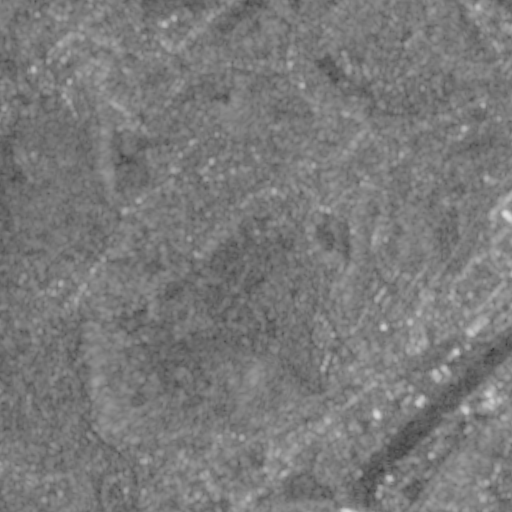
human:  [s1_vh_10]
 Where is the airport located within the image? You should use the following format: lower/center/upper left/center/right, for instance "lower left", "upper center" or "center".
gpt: The airport is located in the upper left of the image.
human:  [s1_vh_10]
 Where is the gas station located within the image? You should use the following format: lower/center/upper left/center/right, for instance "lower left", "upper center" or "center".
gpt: The gas station is located in the upper right of the image.
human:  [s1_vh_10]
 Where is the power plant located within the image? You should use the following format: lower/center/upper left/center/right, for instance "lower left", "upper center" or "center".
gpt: The power plant is located in the lower right of the image.
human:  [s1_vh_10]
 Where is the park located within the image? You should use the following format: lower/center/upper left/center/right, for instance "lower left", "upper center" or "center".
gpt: There is no park in the image.

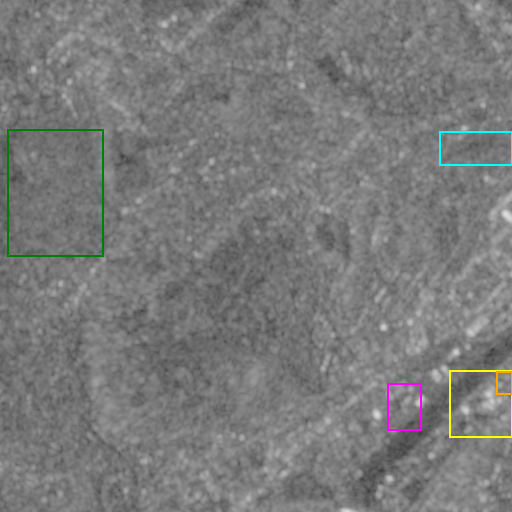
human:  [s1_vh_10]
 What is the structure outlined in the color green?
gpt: The structure outlined in green is a crop field.
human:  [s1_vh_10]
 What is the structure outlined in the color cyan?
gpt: The structure outlined in cyan is a park.
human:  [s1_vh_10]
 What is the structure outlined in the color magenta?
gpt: The structure outlined in magenta is a parking lot.
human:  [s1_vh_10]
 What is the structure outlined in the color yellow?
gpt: The structure outlined in yellow is a power plant.
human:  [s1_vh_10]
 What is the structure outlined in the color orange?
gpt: The structure outlined in orange is a power substation.
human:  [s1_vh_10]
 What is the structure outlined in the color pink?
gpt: There is no pink outline.